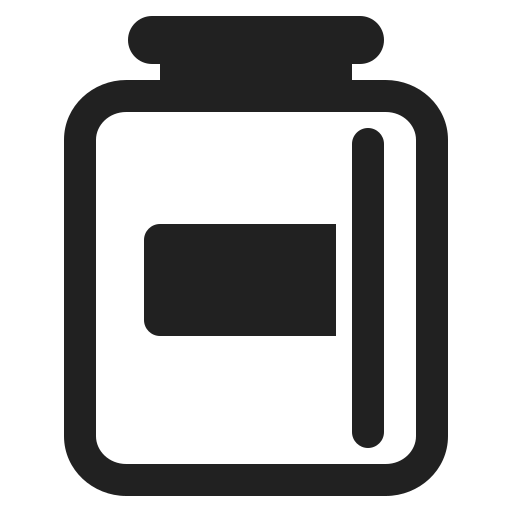
jar high contrast